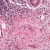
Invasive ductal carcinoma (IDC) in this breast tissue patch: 0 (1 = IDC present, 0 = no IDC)